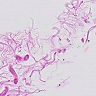
Metastatic tissue present: no